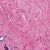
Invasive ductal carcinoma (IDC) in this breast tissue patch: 1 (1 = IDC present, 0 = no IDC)